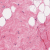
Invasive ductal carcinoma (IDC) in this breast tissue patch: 0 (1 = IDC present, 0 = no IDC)